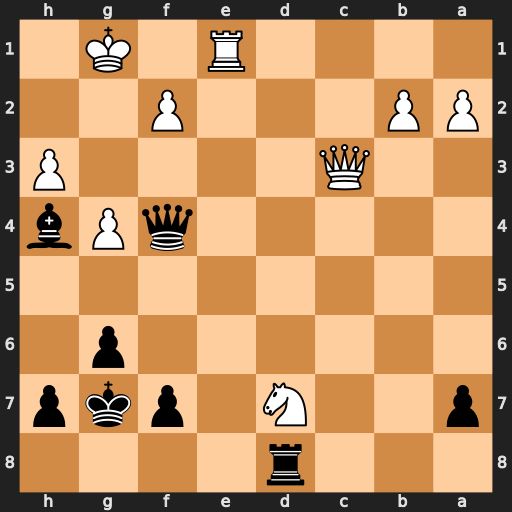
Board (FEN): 3r4/p2N1pkp/6p1/8/5qPb/2Q4P/PP3P2/4R1K1
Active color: b
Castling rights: -
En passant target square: -
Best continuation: Kh6 Qc1 Qxc1 Rxc1 Rxd7